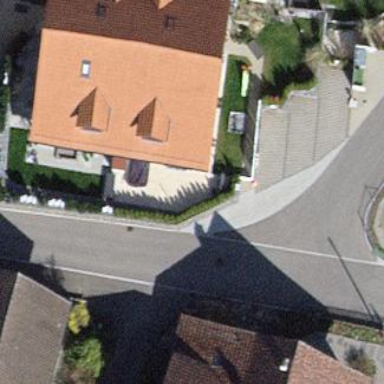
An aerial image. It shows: Simple and straightforward house.